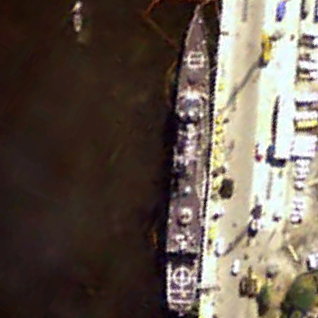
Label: cruiser